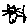
Label: cat